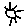
Label: sun